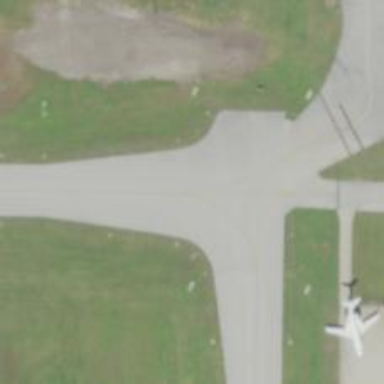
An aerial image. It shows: View of taxiway at the airport.